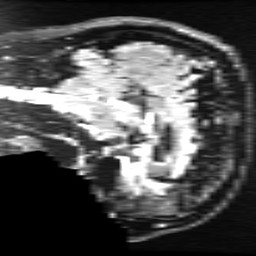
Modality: FLAIR
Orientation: sagittal
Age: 39
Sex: male
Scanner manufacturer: ge
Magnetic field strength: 3 T
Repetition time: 11 s
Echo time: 0.1497 s